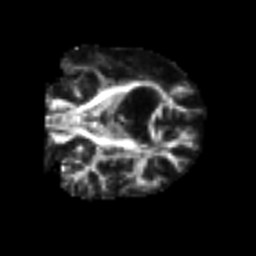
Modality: FA
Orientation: coronal
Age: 50
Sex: male
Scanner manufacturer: siemens
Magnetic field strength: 3 T
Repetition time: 4.987 s
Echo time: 0.0792 s